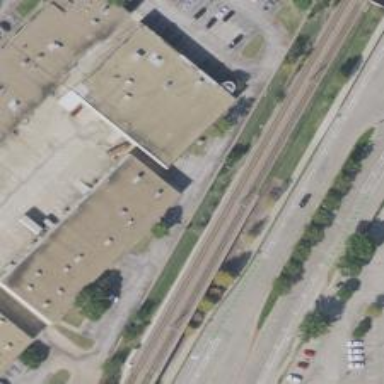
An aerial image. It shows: Light rail electrified with contact line.